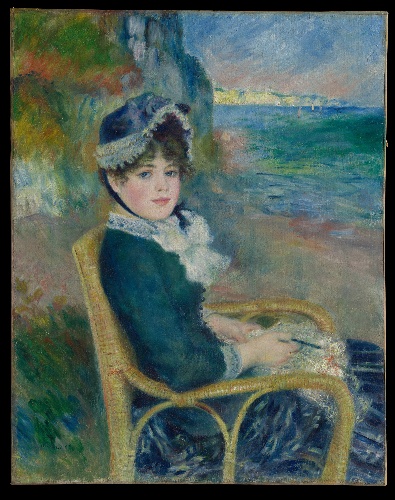
Title: By the Seashore
Artist: Auguste Renoir
Artist bio: French, Limoges 1841–1919 Cagnes-sur-Mer
Date: 1883
Object type: Painting
Classification: Paintings
Medium: Oil on canvas
Dimensions: 36 1/4 x 28 1/2 in. (92.1 x 72.4 cm)
Department: European Paintings
Credit line: H. O. Havemeyer Collection, Bequest of Mrs. H. O. Havemeyer, 1929
Accession year: 1929
Repository: Metropolitan Museum of Art, New York, NY
Tags: Portraits|Women